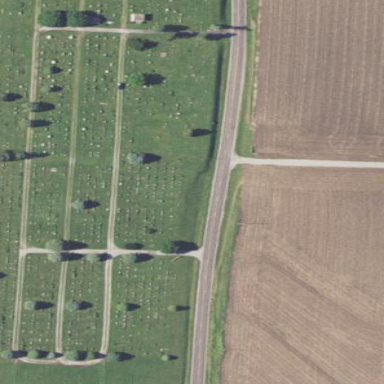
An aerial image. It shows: Cemetery.